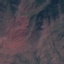
Label: HerbaceousVegetation